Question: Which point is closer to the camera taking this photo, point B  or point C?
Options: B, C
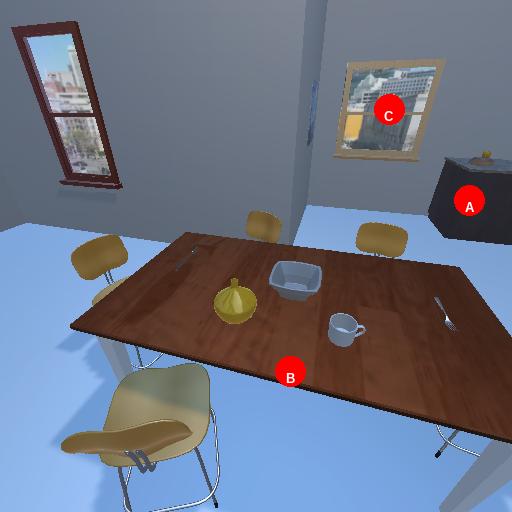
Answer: B